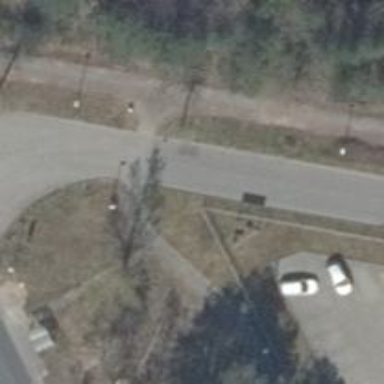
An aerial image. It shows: Footway.